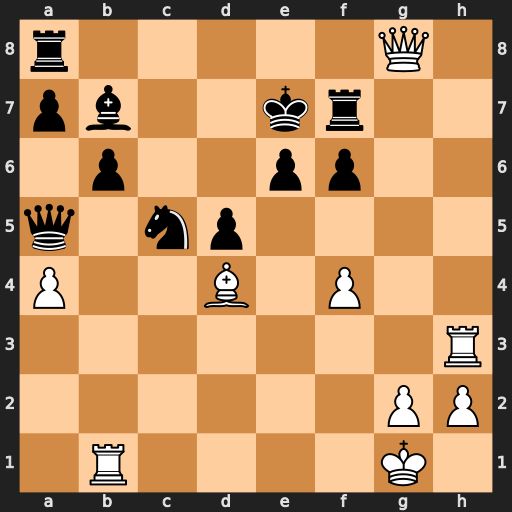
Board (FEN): r5Q1/pb2kr2/1p2pp2/q1np4/P2B1P2/7R/6PP/1R4K1
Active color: w
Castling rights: -
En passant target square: -
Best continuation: Bxf6+ Rxf6 Rh7+ Kd6 Qg7